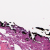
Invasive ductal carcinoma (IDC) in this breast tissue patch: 0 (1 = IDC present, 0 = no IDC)